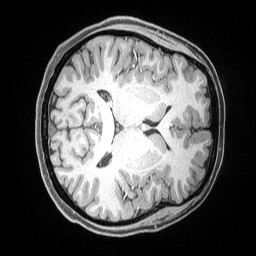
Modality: T1w
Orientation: axial
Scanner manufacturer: siemens
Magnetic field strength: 3 T
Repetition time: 2.53 s
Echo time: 0.00169 s